Question: > 'DataGrid'
Let's assume I have this really simple 'DataGrid' (XAML and C# code further down), which is bound to a collection of a 'INotifyPropertyChanged' type having two properties, 'Selected' and 'Text':

I would like to bind each row's background color to its data item's 'Selected' property (using some 'bool'-to-'Brush' converter). The usual row states' (normal, selected, mouse over, etc.) visual effects and transitions should not be affected; that is, normal rows will be colored, alternate rows will be a little lighter, mouse-over-ed rows will be slightly darker, selected rows will be even darker than that, etc.
## Some apparent solutions seen elsewhere:
I have searched for a solution for hours, and there are many similar questions floating around, but none of the answers seem to apply to Silverlight 5, or they don't work. There appear to be several approaches to this:
1. Override the DataGridRow control template and bind its BackgroundRectangle's Background property: <sdk:DataGrid ...>
<sdk:DataGrid.RowStyle>
<Style TargetType="sdk:DataGridRow">
<Setter Property="Template">
<Setter.Value>
<ControlTemplate>
...
<Rectangle x:Name="BackgroundRectangle" ...
Background="{Binding Selected, Converter={StaticResource boolToBrush}}" />
...
</ControlTemplate>
</Setter.Value>
</Setter>
</Style>
</sdk:DataGrid.RowStyle>
...
</sdk:DataGrid>
This works initially, and visual states are correctly rendered (because the DataGrid visual states only affect opacity of the BackgroundRectangle; see the default control template definition for details). The problem with this is that row background colors won't change when the bound items' Selected properties change value. It's as if the {Binding} had a Mode=OneTime. Also, I've read that data bindings in control templates should be avoided. TemplateBindings are fine in a control template, but regular Bindings perhaps don't belong here.
2. Change all columns to <sdk:DataGridTemplateColumn> and use a data template: <sdk:DataGrid ...>
<sdk:DataGrid.Columns>
<sdk:DataGridTemplateColumn Header="Selected">
<sdk:DataGridTemplateColumn.CellTemplate>
<DataTemplate>
<Grid Background="{Binding Selected, Converter={StaticResource boolToBrush}}">
<CheckBox IsChecked="{Binding Selected}" />
</Grid>
</DataTemplate>
</sdk:DataGridTemplateColumn.CellTemplate>
... <!-- repeat the above for each column -->
</sdk:DataGridTemplateColumn>
</sdk:DataGrid.Columns>
...
</sdk:DataGrid>
This is even worse. The cells get the right background colors, but the data grid's various visual states are no longer properly applied. Also, each column has to be turned into a template column. And third, when the bound properties change value, the background colors are not updated.
3. Use Expression Blend data triggers (types from the System.Windows.Interactivity and Microsoft.Expression.Interactivity.Core namespaces). To be honest, I haven't been able to work out how this is supposed to work at all.
## Question:
I really don't want to resort to imperative code-behind where I do this manually. But how can I do what I want in XAML, in a proper way that also honors the 'DataGridRow' visual states and behavior, and updates the row background when the bound property changes?
Could someone give me a XAML example how to bind each row's background color to one of its bound item's properties in such a way?
## XAML and C# code for the above data grid:
'''
<UserControl x:Class="SomeApplication.MainView"
...
xmlns:local="clr-namespace:SomeApplication"
xmlns:sdk="clr-namespace:System.Windows.Controls;assembly=System.Windows.Controls.Data">
<!-- sample data context -->
<UserControl.DataContext>
<local:MainViewModel>
<local:MainViewModel.Things>
<local:ThingViewModel Text="A" />
<local:ThingViewModel Text="B" />
<local:ThingViewModel Text="C" />
<local:ThingViewModel Text="D" Selected="True" />
<local:ThingViewModel Text="E" />
</local:MainViewModel.Things>
</local:MainViewModel>
</UserControl.DataContext>
<Grid>
<sdk:DataGrid ItemsSource="{Binding Things}" AutoGenerateColumns="False">
<sdk:DataGrid.Columns>
<sdk:DataGridCheckBoxColumn Header="Selected" Binding="{Binding Selected}" />
<sdk:DataGridTextColumn Header="Text" Binding="{Binding Text}" />
</sdk:DataGrid.Columns>
</sdk:DataGrid>
</Grid>
</UserControl>
'''
---
'''
namespace SomeApplication
{
public interface IMainViewModel
{
ObservableCollection<ThingViewModel> Things { get; }
}
public interface IThingViewModel : INotifyPropertyChanged
{
bool Selected { get; set; }
string Text { get; set; }
}
// straightforward implementations, omitted for brevity's sake:
public partial class MainViewModel : IMainViewModel { }
public partial class ThingViewModel : IThingViewModel { }
}
'''
---
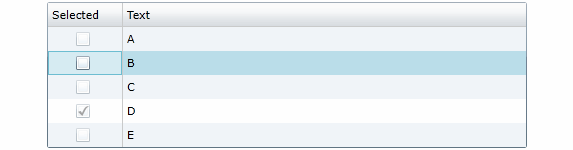
Answer: One thing that appears to work is a combination of overriding the control template and putting a Expression Blend data trigger inside the 'BackgroundRectangle'.
Start with the default control template for 'DataGridRow' (which you can find <URL>. The only thing that needs to change is the '<Rectangle x:Name="BackgroundRectangle">':
'''
<!--
xmlns:i="clr-namespace:System.Windows.Interactivity;assembly=System.Windows.Interactivity"
xmlns:ei="clr-namespace:Microsoft.Expression.Interactivity.Core;assembly=Microsoft.Expressions.Interactions"
-->
<sdk:DataGrid ...>
<sdk:DataGrid.RowStyle>
<Style TargetType="sdk:DataGridRow">
<Setter Property="Template">
<Setter.Value>
<ControlTemplate>
... <!-- use DataGridRow standard control template, except for this: -->
<Rectangle x:Name="BackgroundRectangle" ...
Background="{Binding Selected, Converter={StaticResource boolToBrush}}">
<i:Interaction.DataTriggers>
<ei:PropertyChangedTrigger Binding="{Binding Selected}" Value="True">
<ei:PropertyChangedTrigger.Actions>
<ei:ChangePropertyAction TargetName="BackgroundRectangle"
PropertyName="Fill"
Value="{Binding Selected, Converter={StaticResource boolToBrush}}" />
</ei:PropertyChangedTrigger.Actions>
</ei:PropertyChangedTrigger>
</i:Interaction.DataTriggers>
<Rectangle>
...
</ControlTemplate>
</Setter.Value>
</Setter>
</Style>
</sdk:DataGrid.RowStyle>
...
</sdk:DataGrid>
'''
Since a row's background rectangle is inside the control template, and that background should change with the data, it seems that it's actually unavoidable to put a data binding inside the control template.